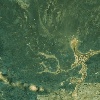
Label: land